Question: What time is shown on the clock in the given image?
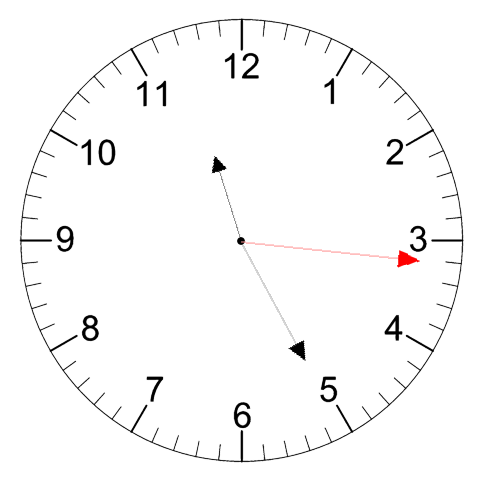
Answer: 11:25:16